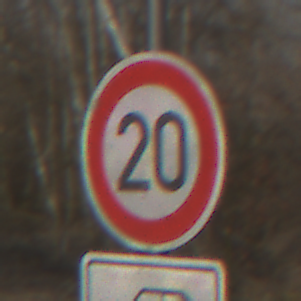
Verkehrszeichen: Geschwindigkeit20
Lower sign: HinweisDurchSinnbild14
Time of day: MorningAfternoon
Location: Outdoor (Nature)
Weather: Clear
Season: Winter
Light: Natural